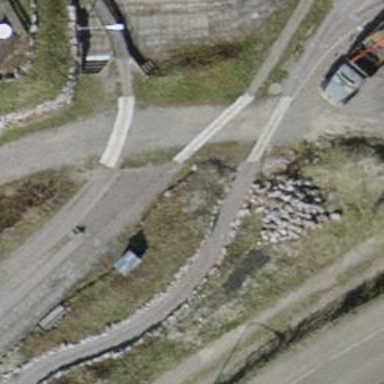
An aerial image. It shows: Miniature railway.